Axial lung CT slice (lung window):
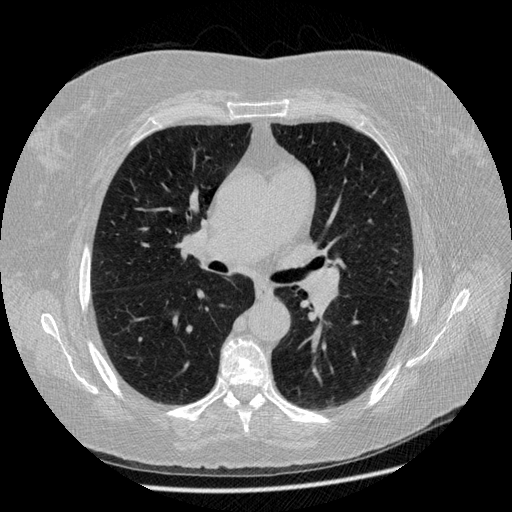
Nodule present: no